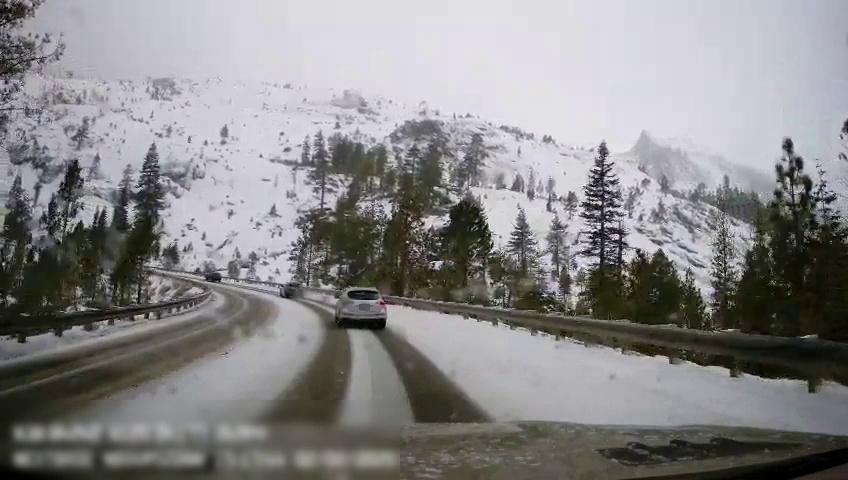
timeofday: Day
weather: Snowy
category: Drivable Space
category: Vehicles | Car
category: Vehicles | Car
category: Vehicles | Car